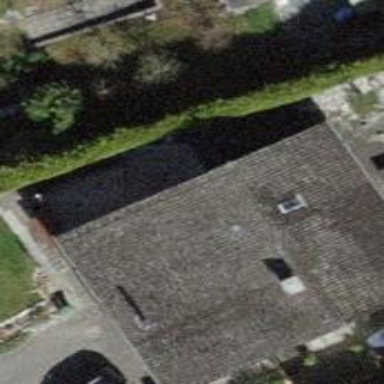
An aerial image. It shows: Building with tile roof.